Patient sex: F
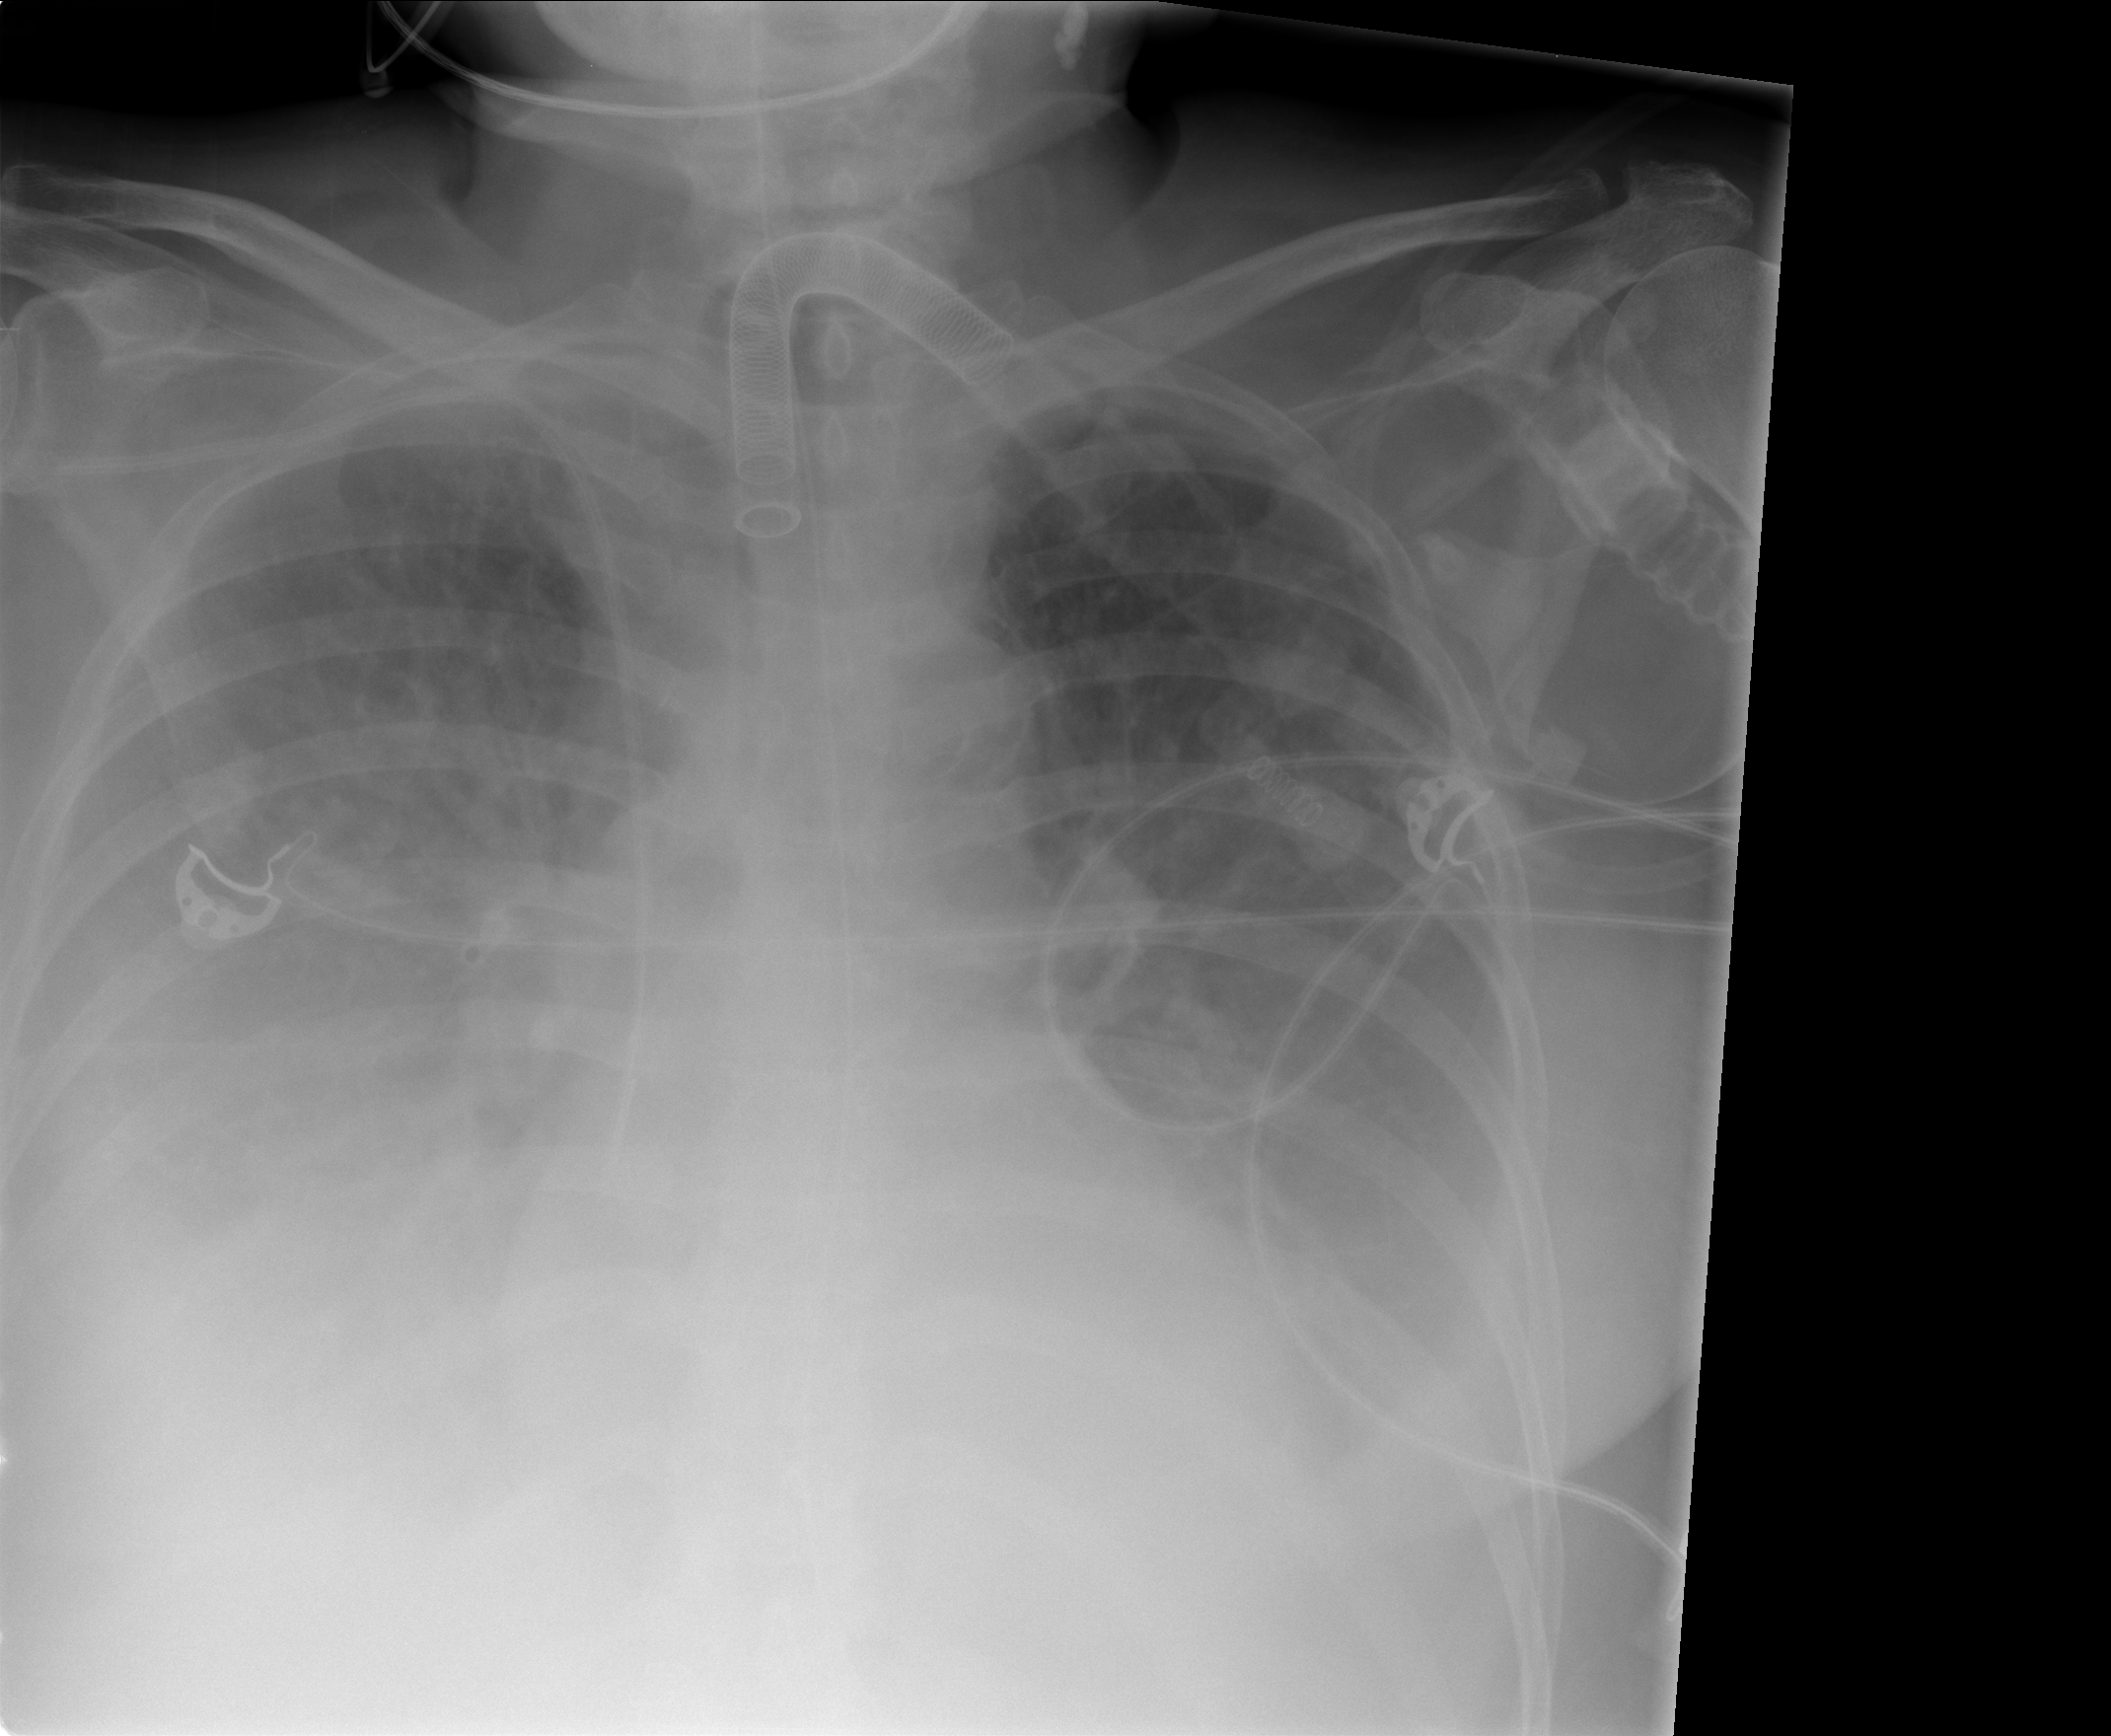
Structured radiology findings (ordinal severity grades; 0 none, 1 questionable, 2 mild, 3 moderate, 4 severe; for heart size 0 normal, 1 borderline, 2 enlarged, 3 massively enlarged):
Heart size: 1
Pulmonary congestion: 2
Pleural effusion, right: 3
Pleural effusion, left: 3
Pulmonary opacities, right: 1
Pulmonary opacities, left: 1
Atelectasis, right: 3
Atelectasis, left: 2